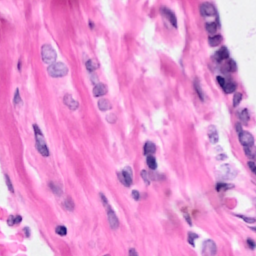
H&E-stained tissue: Breast